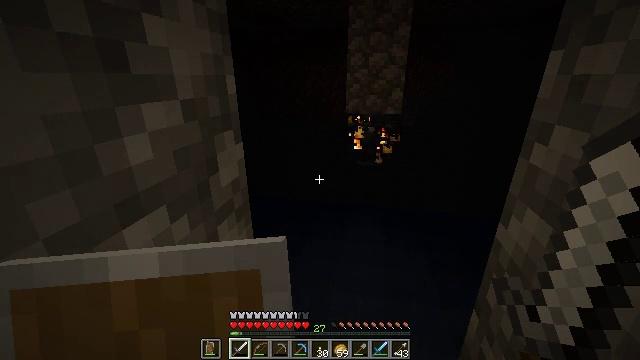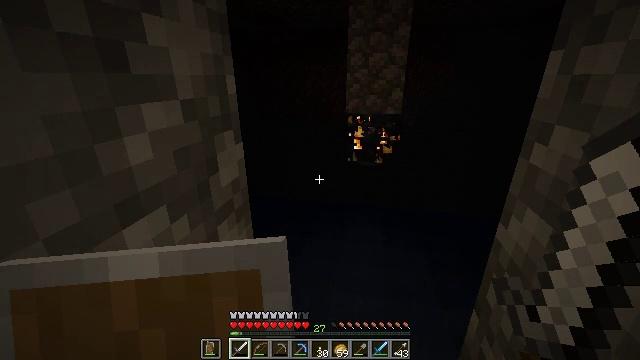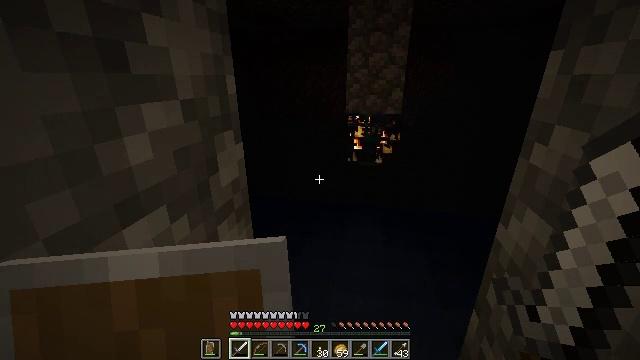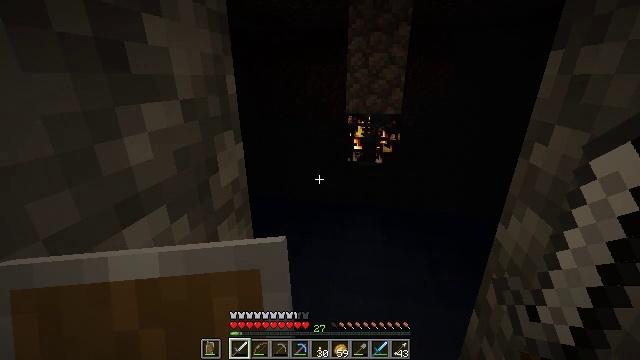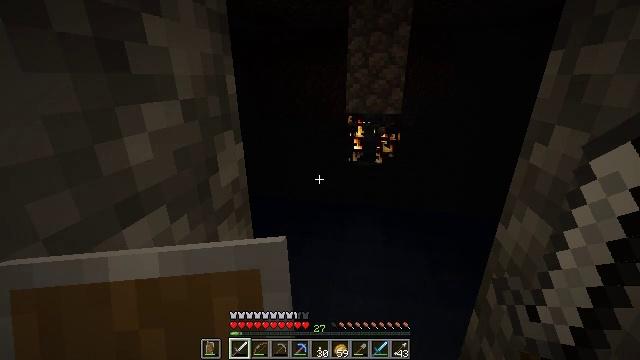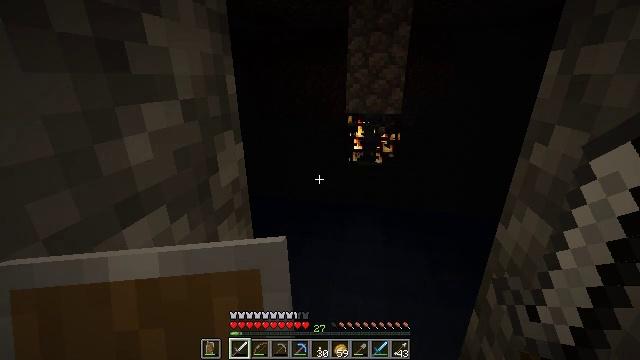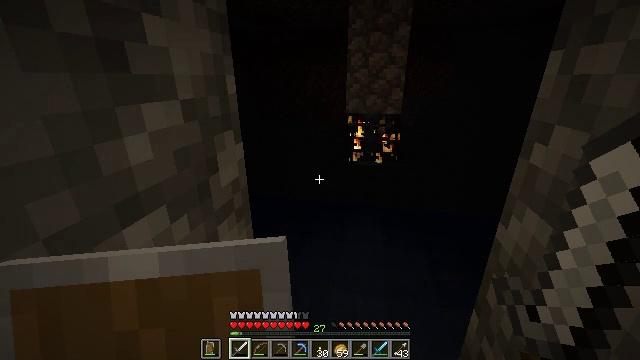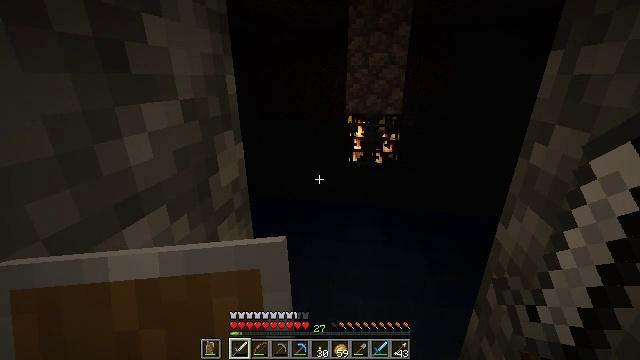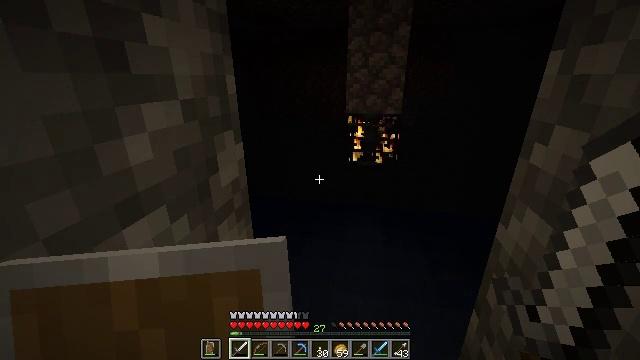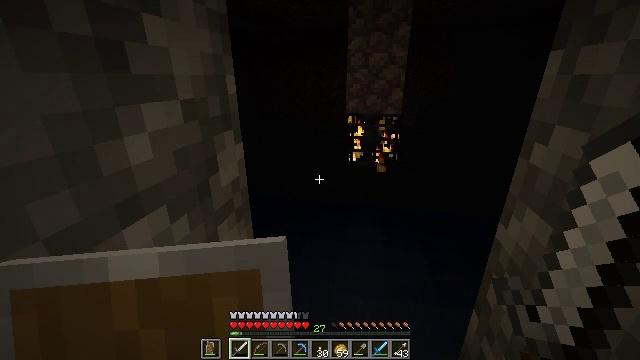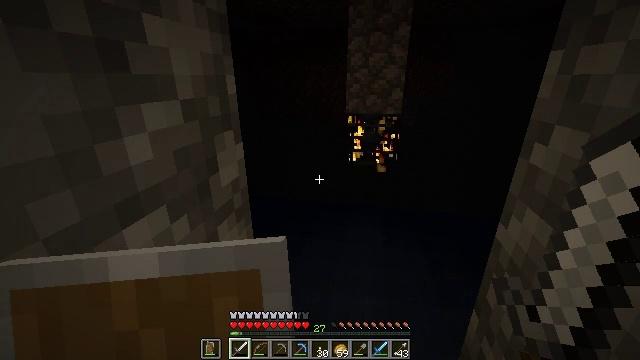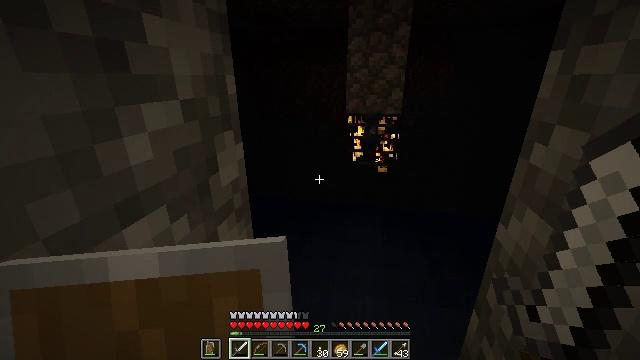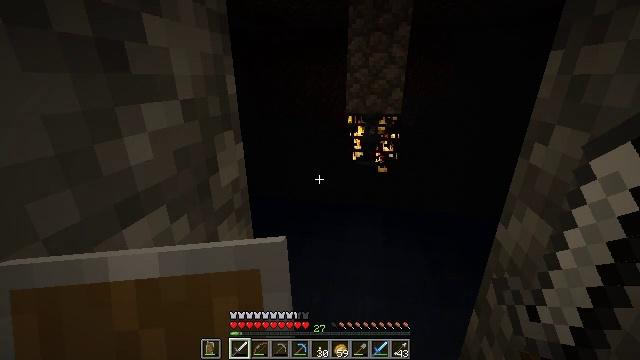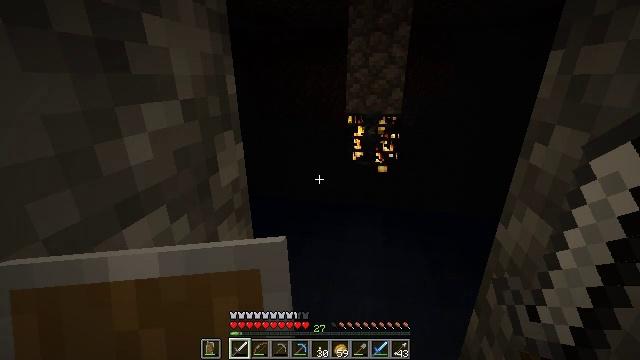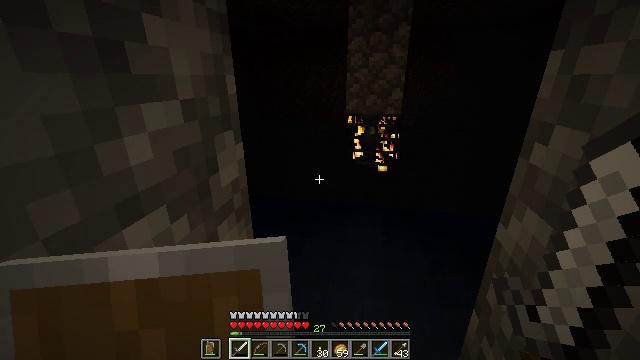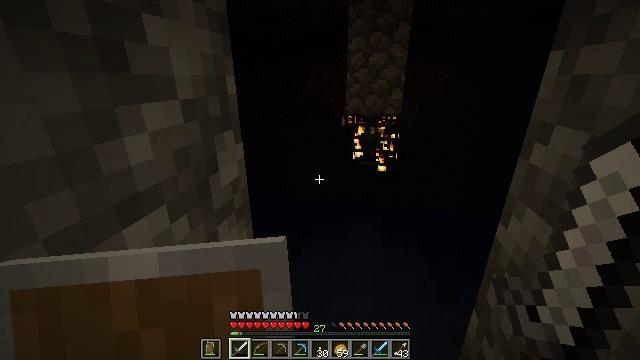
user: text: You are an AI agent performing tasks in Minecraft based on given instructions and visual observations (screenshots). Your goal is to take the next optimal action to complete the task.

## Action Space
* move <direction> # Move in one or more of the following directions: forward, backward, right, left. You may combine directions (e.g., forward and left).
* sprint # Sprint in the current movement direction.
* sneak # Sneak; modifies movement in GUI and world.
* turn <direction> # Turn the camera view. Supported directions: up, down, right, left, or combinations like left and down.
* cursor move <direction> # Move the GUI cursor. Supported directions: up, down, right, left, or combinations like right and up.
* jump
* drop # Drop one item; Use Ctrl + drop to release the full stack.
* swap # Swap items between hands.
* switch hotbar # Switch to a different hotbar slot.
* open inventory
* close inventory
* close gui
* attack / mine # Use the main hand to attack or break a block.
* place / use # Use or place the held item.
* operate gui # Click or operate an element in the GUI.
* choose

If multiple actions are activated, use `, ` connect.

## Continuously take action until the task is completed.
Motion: motion action
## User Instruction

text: Drop an iron sword.
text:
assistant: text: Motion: no_op
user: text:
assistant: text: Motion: no_op
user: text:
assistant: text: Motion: no_op
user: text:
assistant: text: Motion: no_op
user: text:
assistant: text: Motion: no_op
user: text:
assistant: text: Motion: no_op
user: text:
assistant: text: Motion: no_op
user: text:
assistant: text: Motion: no_op
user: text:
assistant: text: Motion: no_op
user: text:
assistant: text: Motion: no_op
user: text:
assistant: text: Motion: no_op
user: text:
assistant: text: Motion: no_op
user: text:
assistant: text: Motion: no_op
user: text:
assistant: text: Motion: no_op
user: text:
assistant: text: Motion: no_op
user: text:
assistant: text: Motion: no_op
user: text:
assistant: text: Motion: no_op
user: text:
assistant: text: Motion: no_op
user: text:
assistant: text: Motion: no_op
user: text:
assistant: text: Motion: no_op
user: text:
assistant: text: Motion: no_op
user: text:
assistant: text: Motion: no_op
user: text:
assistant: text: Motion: no_op
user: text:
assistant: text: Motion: no_op
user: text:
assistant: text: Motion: no_op
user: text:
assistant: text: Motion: no_op
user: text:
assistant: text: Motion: no_op
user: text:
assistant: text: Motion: no_op
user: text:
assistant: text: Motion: no_op
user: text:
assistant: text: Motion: no_op